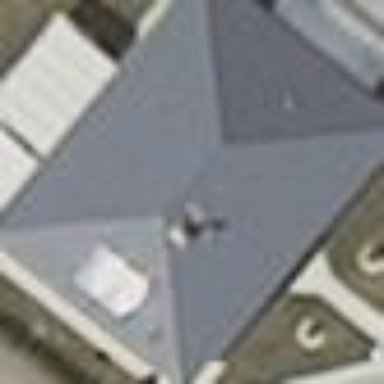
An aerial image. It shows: Simple and straightforward house.